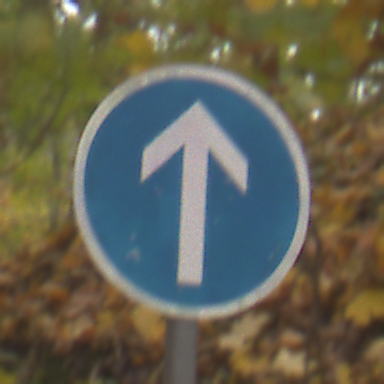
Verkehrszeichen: VorgeschriebeneFahrtrichtungGeradeaus
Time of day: MorningAfternoon
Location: Outdoor (Nature)
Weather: Overcast
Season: Autumn
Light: Natural